Question: In my Widows Machine i have two version Installed (1.5 and 1.6).
I've installed , but it is by default taking version 1.5 and when I am running it, it is throwing exception.
> A java.lang.UnsupportedClassVersionError exception has occurred.
Can anyone tell me how can I tell to run on rather than 1.5.
I've already deleted and other entry for from environment variables.

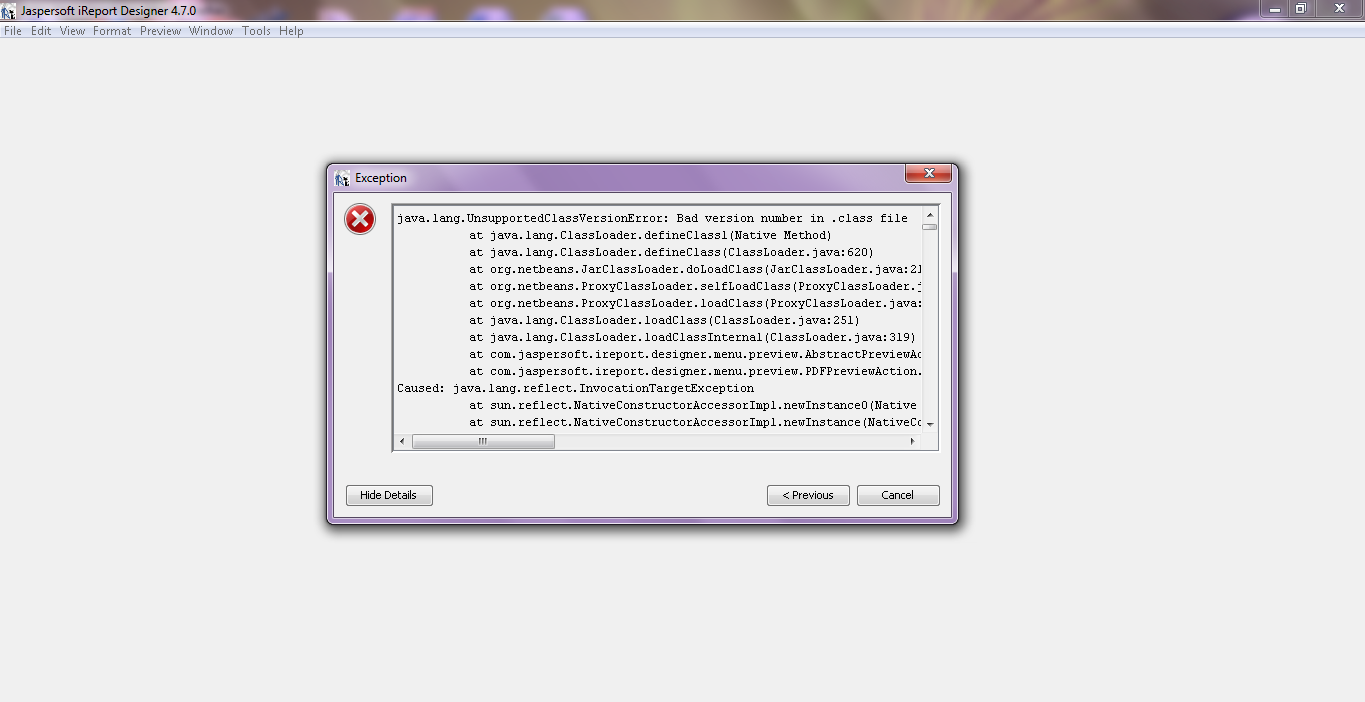
Answer: as I said in comment. if you run your application in a container (say tomcat/jboss/...) with jasper api, you have to check your container conf, to make sure java_home is pointing to right java version.
If your question is about ireport. you could check your '{YourireportPath}/etc/ireport.conf' there you could find one line:
'''
# default location of JDK/JRE, can be overridden by using --jdkhome <dir> switch
#jdkhome="/path/to/jdk"
'''
uncomment it and make it right. it may solve your problem. Sorry no idea about those advanced features like windows installer.